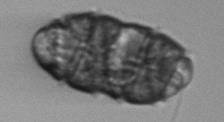
Label: Margalefidinium